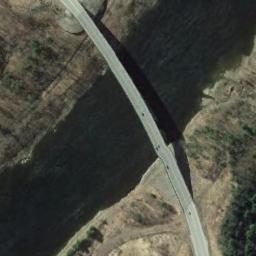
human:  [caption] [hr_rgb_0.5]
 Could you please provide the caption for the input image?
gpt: A bridge built on a dark green river and some green plants on both sides of the river .

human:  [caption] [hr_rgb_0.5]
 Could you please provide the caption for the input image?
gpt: The two bridges intersect on the river bank .

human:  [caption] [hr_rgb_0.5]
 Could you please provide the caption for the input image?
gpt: A winding bridge is over the deep green river .

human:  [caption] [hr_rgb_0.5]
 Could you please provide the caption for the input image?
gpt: A bridge connects the land on both sides of the deep blue river  There are many cars on the bridge .

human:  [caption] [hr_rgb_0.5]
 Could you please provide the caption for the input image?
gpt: There is a bridge over the river .